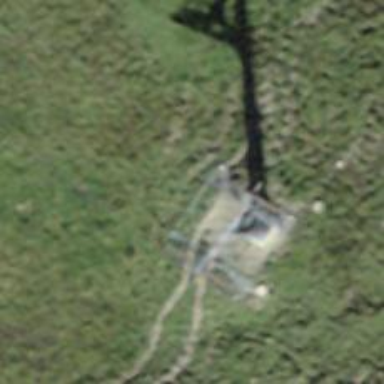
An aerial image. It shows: Pylon used for aerialway.